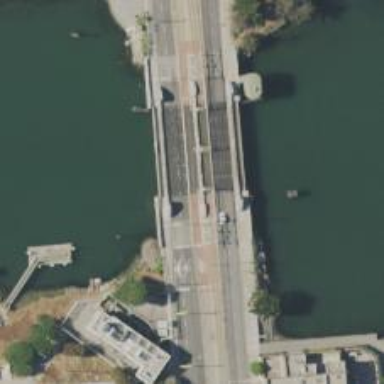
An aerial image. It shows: Movable bridge for light rail electrified by contact line.